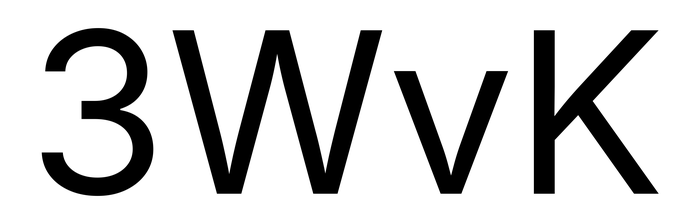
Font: Inter_Regular